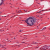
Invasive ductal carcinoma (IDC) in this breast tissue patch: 0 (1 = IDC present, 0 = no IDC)